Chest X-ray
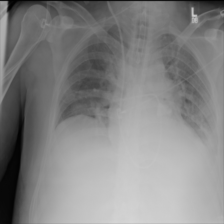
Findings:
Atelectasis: negative
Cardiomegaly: negative
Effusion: negative
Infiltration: negative
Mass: negative
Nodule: negative
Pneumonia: negative
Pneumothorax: negative
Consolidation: negative
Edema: negative
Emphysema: negative
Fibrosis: negative
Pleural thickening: negative
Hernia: negative